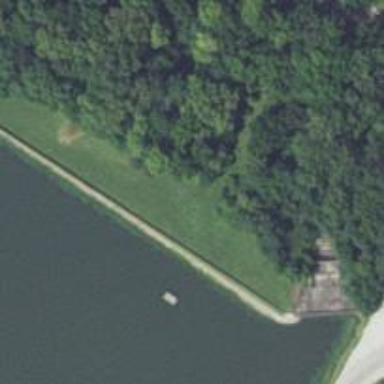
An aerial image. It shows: Reservoir.